Field crop: tomato
Growth stage: 1
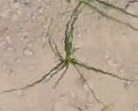
Species: cyperus